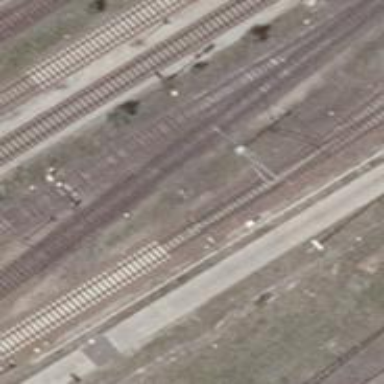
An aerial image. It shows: Railway switch.